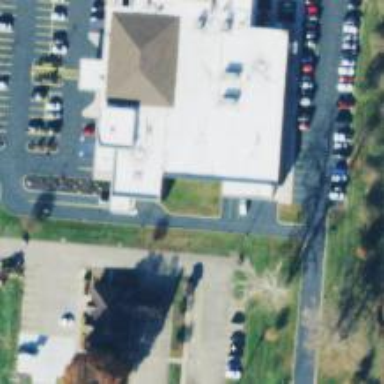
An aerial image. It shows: Pharmacy providing healthcare services.